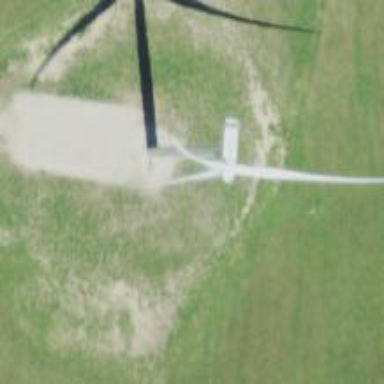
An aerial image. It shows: Wind turbine used as power generator.